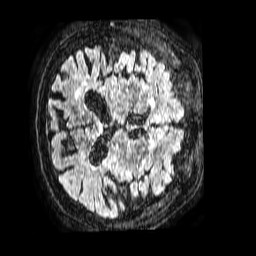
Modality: FLAIR
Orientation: axial
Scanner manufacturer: philips
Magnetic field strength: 1.5 T
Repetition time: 4.8 s
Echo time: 0.3 s